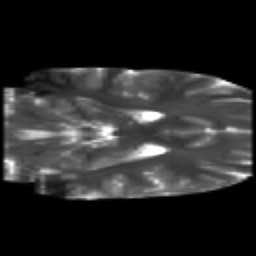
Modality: T2w
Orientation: coronal
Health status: healthy
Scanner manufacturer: siemens
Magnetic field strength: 3 T
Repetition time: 10 s
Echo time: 0.092 s